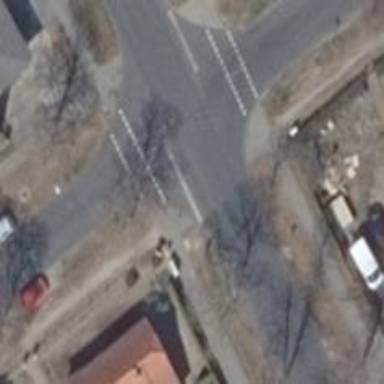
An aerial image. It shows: Uncontrolled crossing along footway.